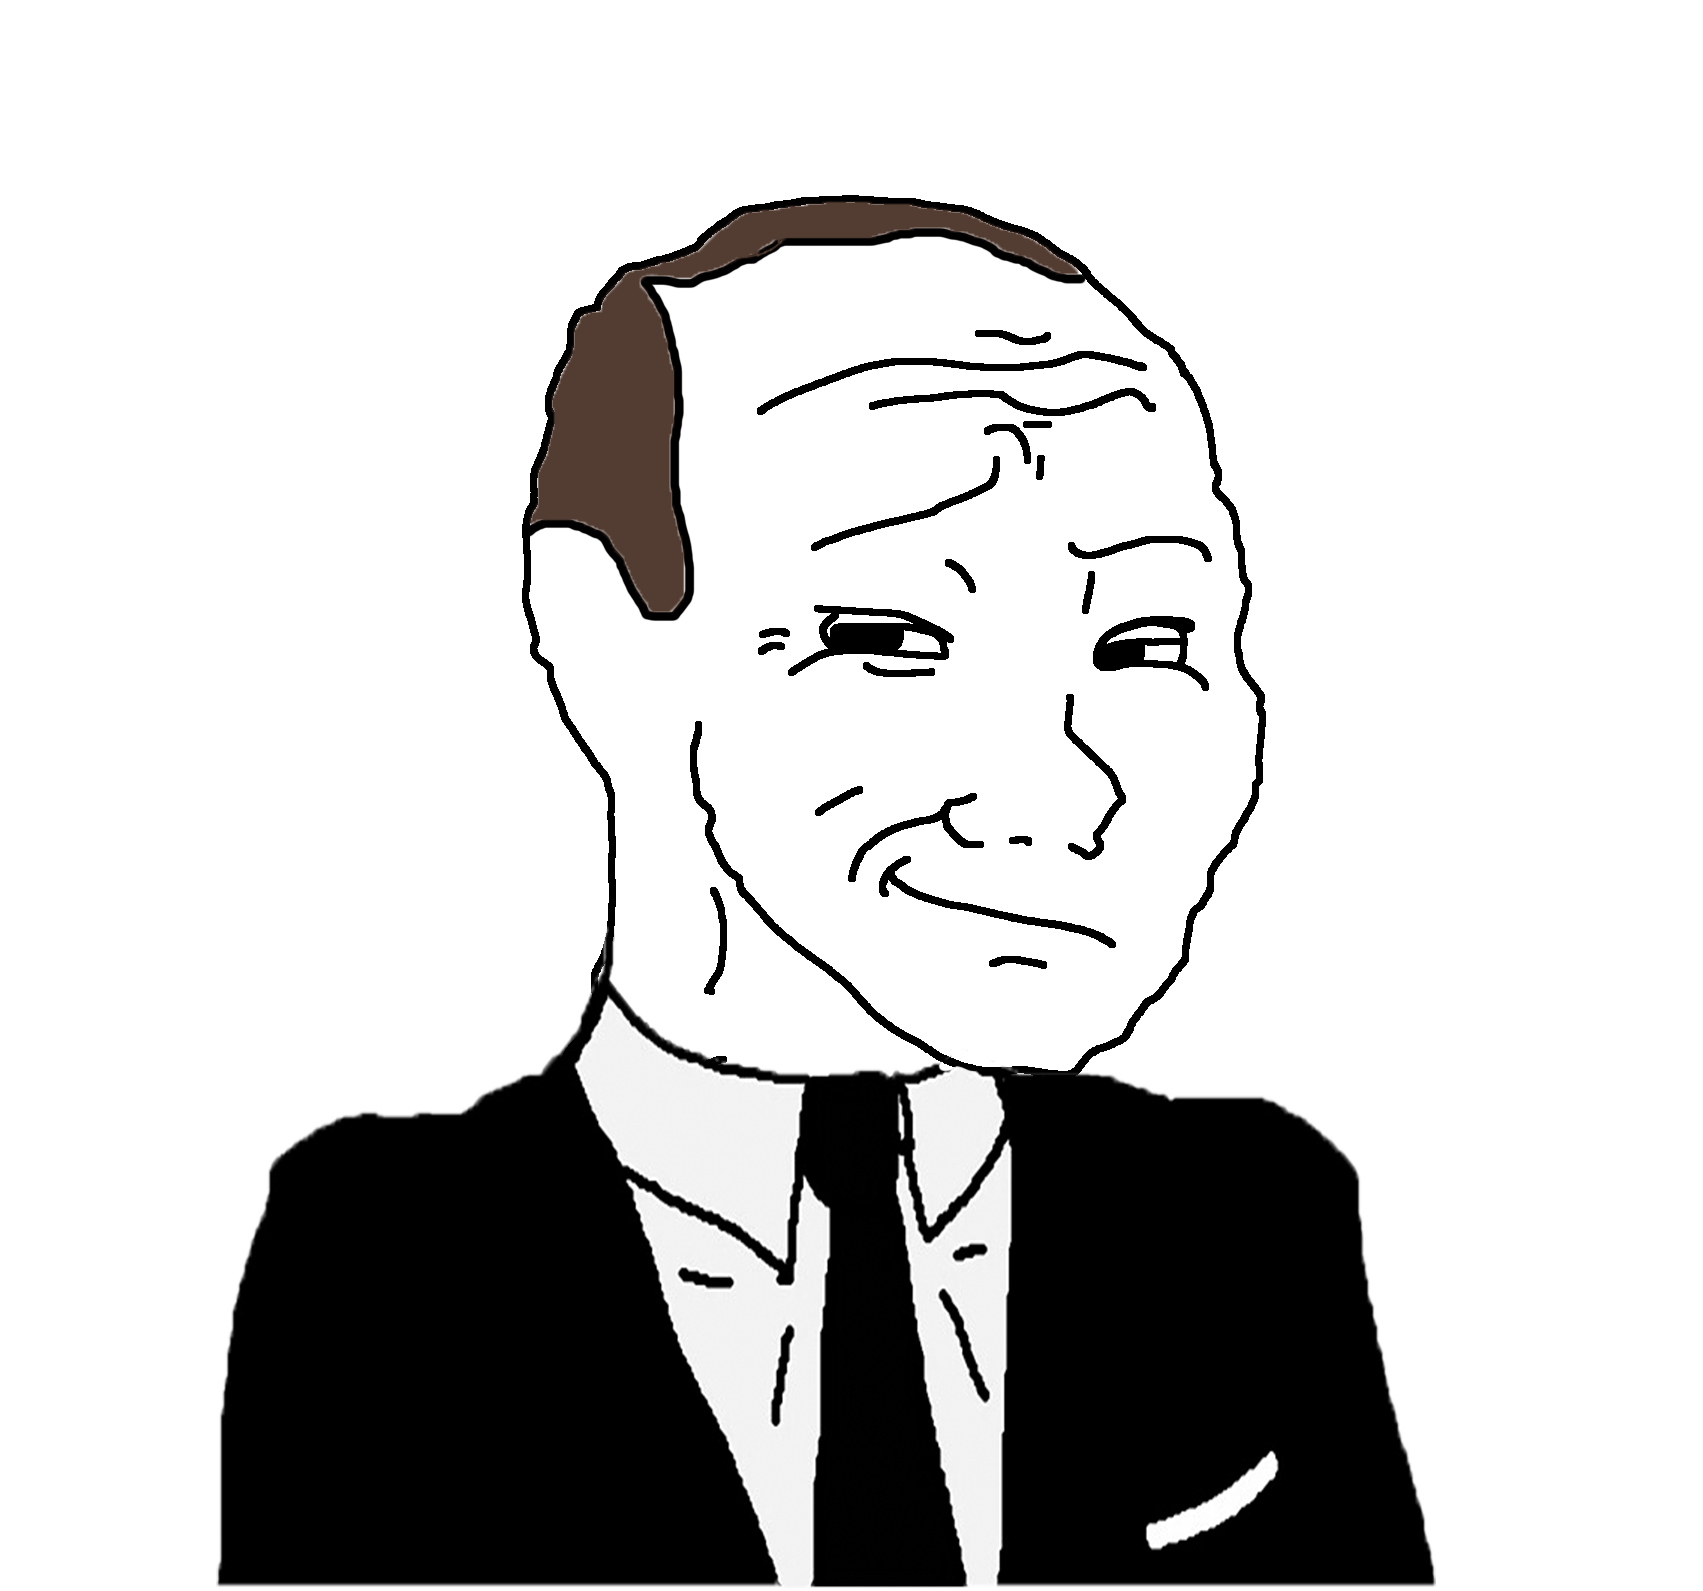
Label: 5_Smugjak